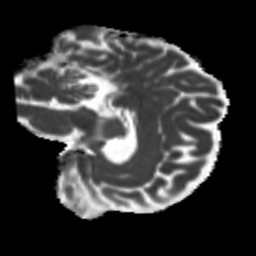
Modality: MD
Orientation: sagittal
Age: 56
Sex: female
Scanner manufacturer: siemens
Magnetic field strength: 3 T
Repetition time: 5.25 s
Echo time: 0.08 s